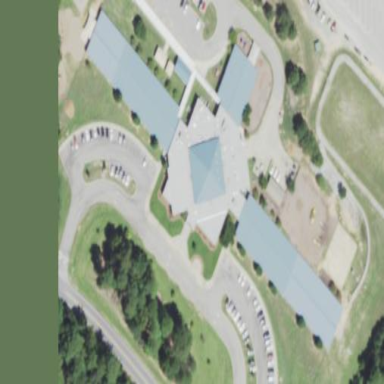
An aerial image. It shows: School.